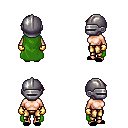
a pixel art fantasy rpg character, female body template, human, light skin, green cape, gold greaves, brunette long mohawk hairstyle, metal helm, gold gloves, black slippers, four views (front, back, left, right), 2x2 character sprite sheet, small pixel art, hard edges, no anti-aliasing